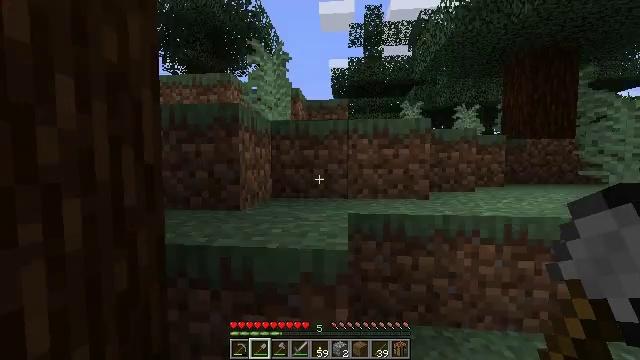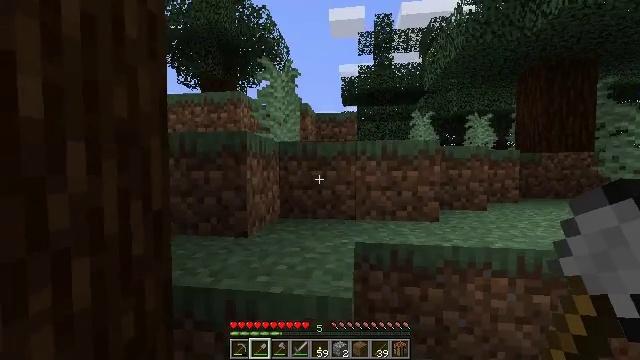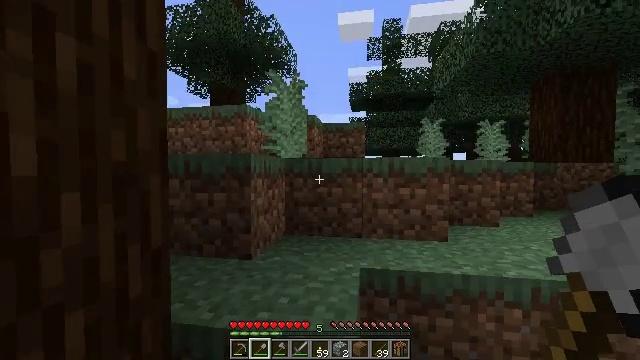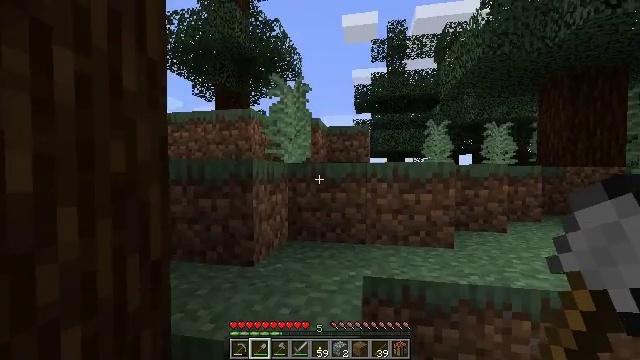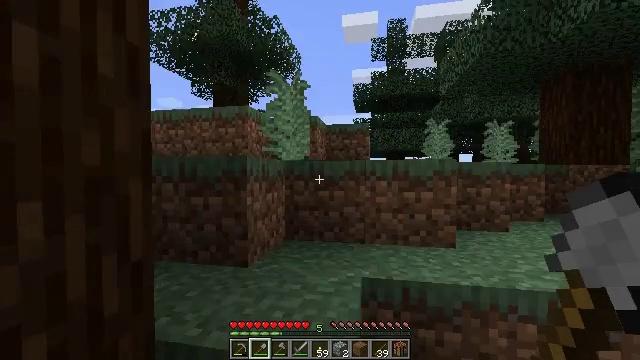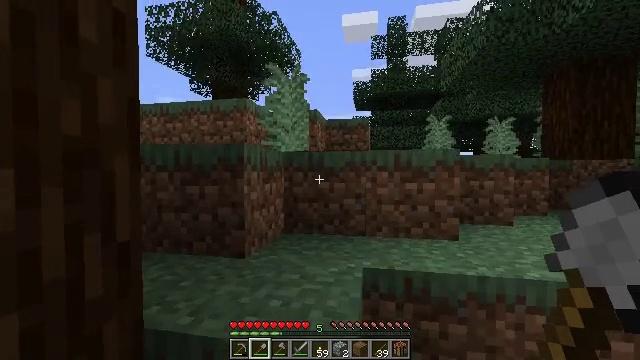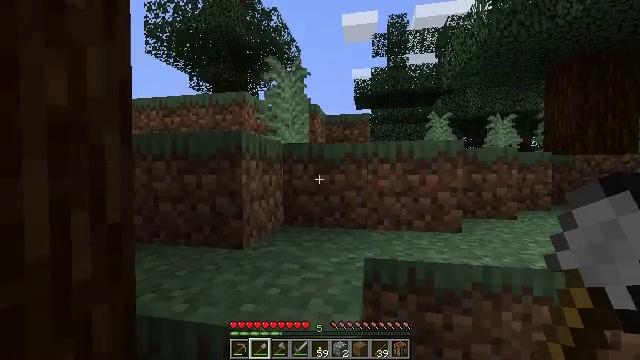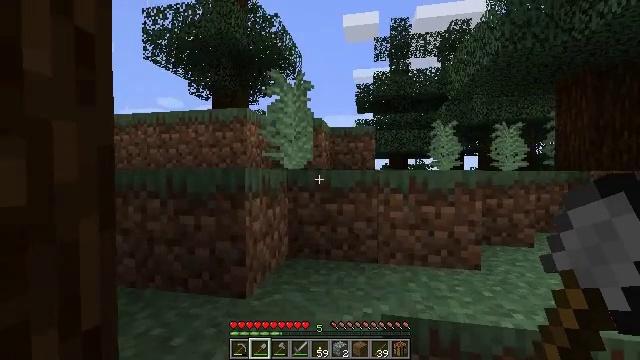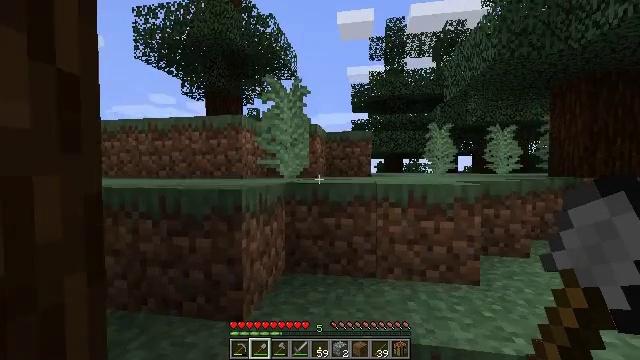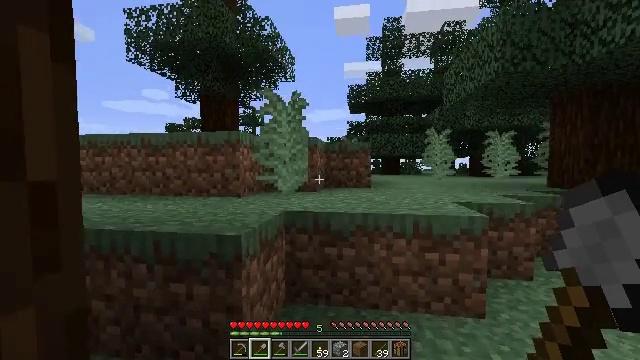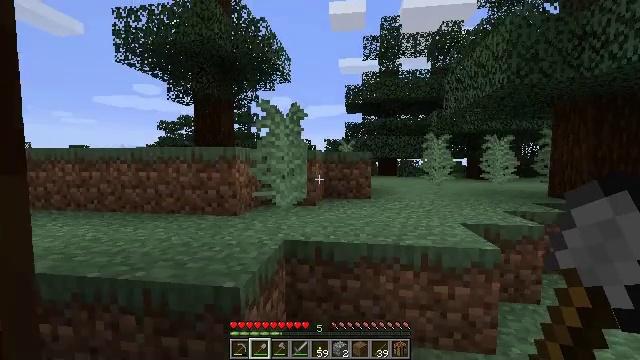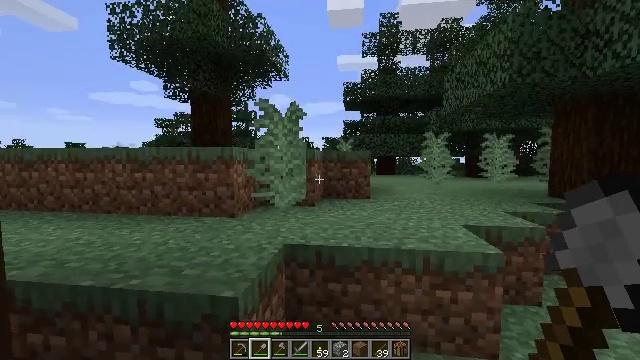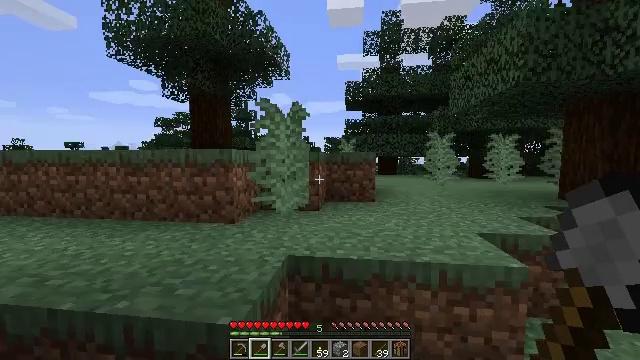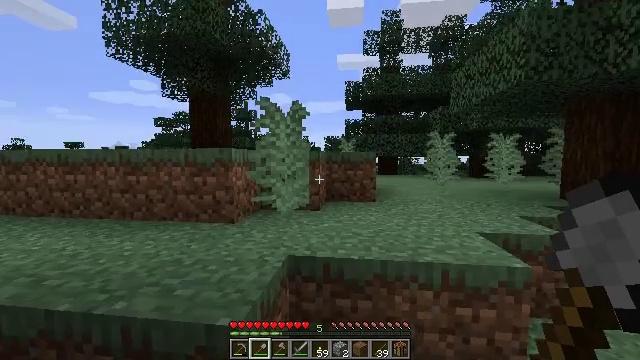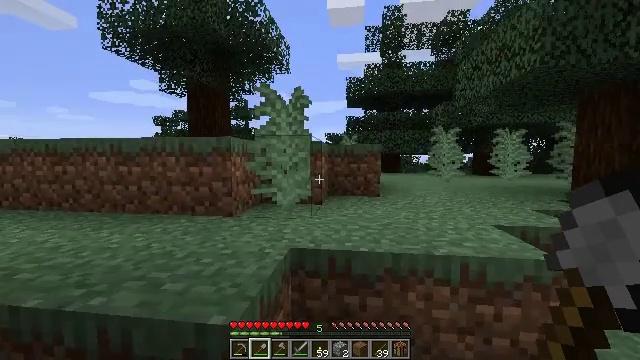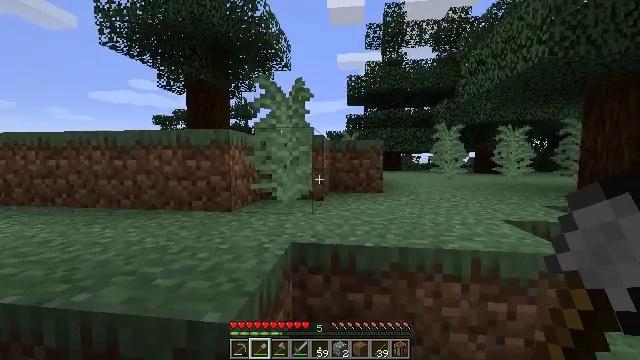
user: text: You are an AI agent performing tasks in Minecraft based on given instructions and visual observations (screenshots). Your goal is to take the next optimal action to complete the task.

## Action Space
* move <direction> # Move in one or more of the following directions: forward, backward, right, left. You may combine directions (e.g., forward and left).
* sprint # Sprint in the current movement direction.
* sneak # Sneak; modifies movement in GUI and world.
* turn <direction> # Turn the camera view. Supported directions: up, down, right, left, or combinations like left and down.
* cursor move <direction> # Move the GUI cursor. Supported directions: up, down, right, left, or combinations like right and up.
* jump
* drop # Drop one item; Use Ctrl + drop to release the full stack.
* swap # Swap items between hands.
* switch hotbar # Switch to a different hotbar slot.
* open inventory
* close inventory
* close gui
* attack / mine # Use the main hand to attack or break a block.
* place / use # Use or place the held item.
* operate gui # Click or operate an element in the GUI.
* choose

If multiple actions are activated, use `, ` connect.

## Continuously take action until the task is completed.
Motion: motion action
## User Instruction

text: Collect spruce leaves for landscaping.
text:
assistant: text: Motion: move forward, turn left, jump
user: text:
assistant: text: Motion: move forward, turn left
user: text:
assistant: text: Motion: move forward, turn left
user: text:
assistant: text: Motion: move forward and move left
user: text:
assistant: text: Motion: move forward and move left
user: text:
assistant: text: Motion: move forward and move left
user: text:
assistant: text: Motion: move forward and move left, jump
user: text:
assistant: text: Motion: move forward, turn right, jump
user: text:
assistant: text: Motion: move forward, jump
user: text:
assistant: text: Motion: move forward, turn right, jump
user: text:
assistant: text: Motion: move forward, jump
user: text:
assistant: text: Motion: move forward
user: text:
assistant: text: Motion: move forward
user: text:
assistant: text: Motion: move forward
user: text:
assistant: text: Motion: move forward
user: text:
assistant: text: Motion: move forward, sprint
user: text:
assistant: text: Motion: move forward, sprint
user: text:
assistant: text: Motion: move forward, sprint
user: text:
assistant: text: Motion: move forward, sprint, jump
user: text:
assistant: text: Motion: move forward, sprint, turn left and down, jump
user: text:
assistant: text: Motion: move forward, sprint, turn left and down, jump
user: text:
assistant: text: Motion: move forward, sprint, turn left, jump
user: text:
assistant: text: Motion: move forward, sprint, turn left, jump
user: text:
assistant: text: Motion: move forward, sprint, turn left
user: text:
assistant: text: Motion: move forward, sprint, turn left
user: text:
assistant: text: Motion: move forward, sprint, turn left
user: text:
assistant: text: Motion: move forward, sprint, turn left
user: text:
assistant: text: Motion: move forward, sprint, turn left and down
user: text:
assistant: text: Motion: move forward, sprint, turn left and down
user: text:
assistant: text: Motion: move forward, sprint, turn left, jump